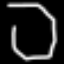
Label: octagon